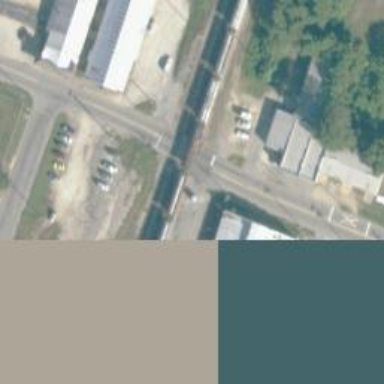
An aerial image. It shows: Railway level crossing.